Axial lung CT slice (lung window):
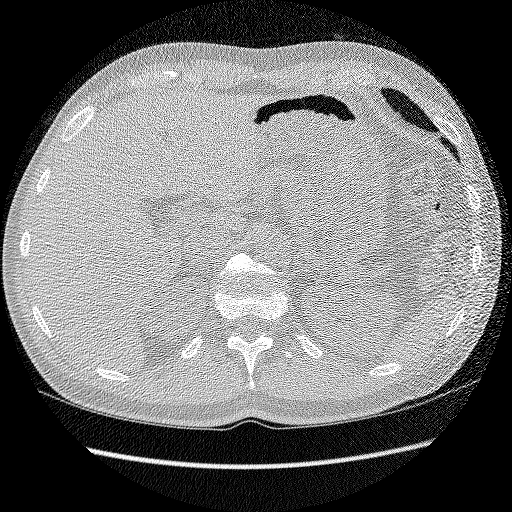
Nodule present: no